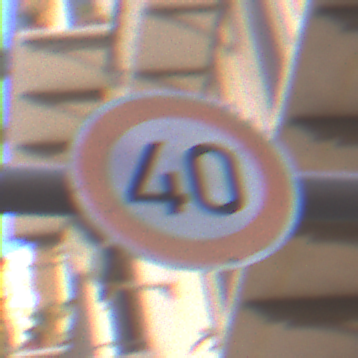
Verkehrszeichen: Geschwindigkeit40
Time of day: MorningAfternoon
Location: Outdoor (Urban)
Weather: Clear
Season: NotSpecified
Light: Natural